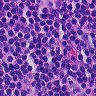
Metastatic tissue present: no